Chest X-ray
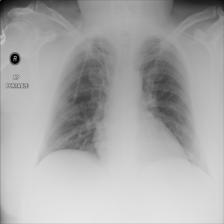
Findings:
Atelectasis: negative
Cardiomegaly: negative
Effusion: negative
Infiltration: negative
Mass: negative
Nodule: negative
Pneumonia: negative
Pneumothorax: negative
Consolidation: negative
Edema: negative
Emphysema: negative
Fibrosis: negative
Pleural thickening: negative
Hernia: negative